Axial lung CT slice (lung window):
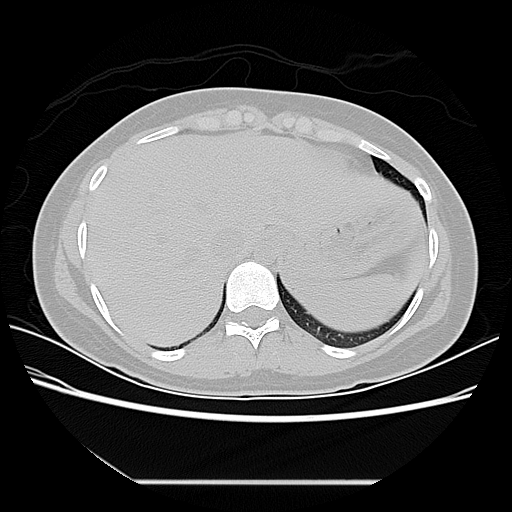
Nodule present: no